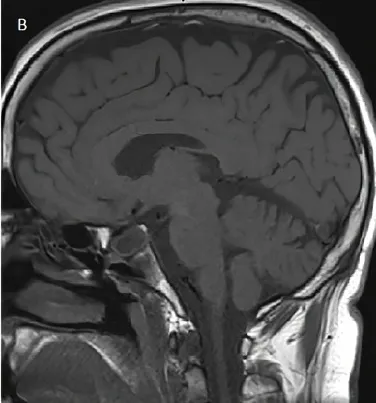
After. Treatment with capecitabine and temozolomide. (B) Post-CAPTEM sagittal image shows a decrease of 65% with a total size of 9 mm.
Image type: radiology (mri)